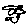
Label: bird